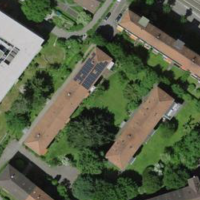
EUNIS habitat code: 55
Species observed at this site:
Chelidonium majus